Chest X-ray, PA view. Patient: 56 years old, sex F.
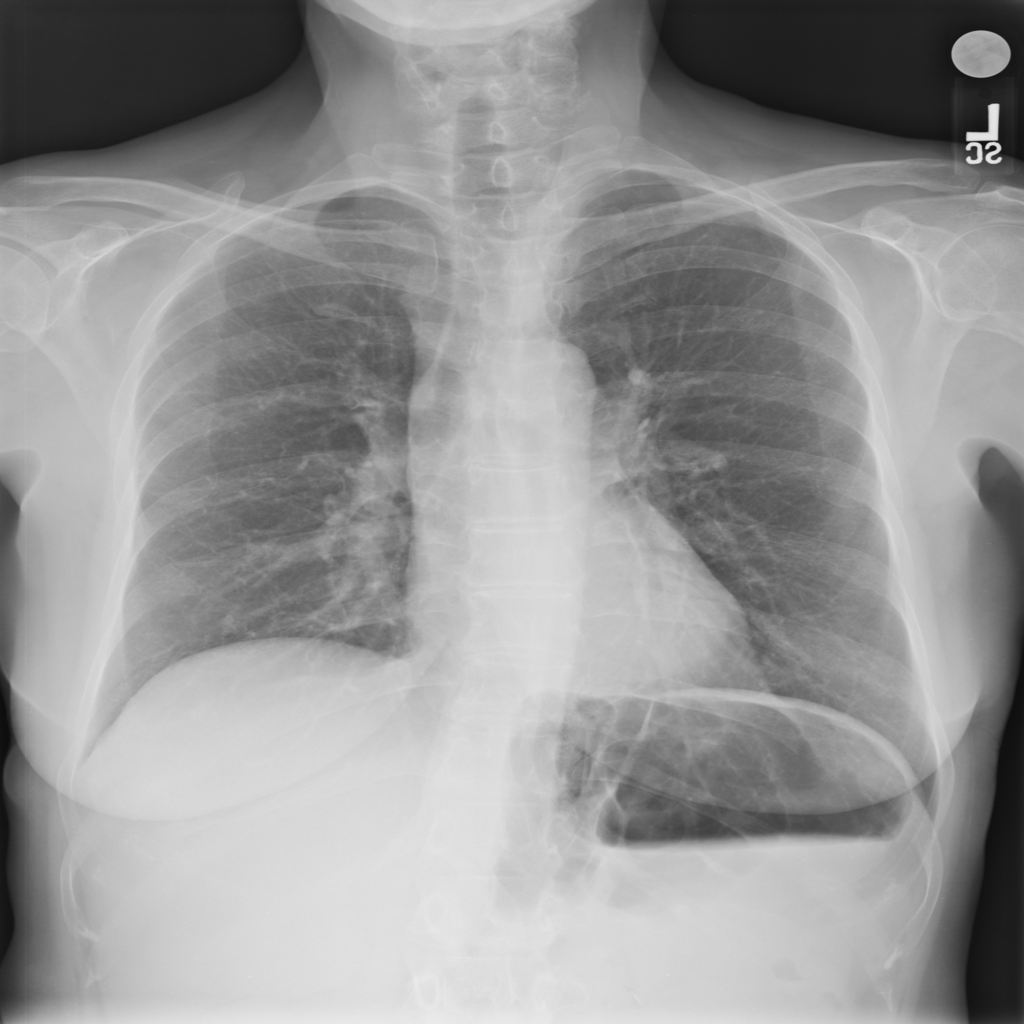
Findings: No Finding